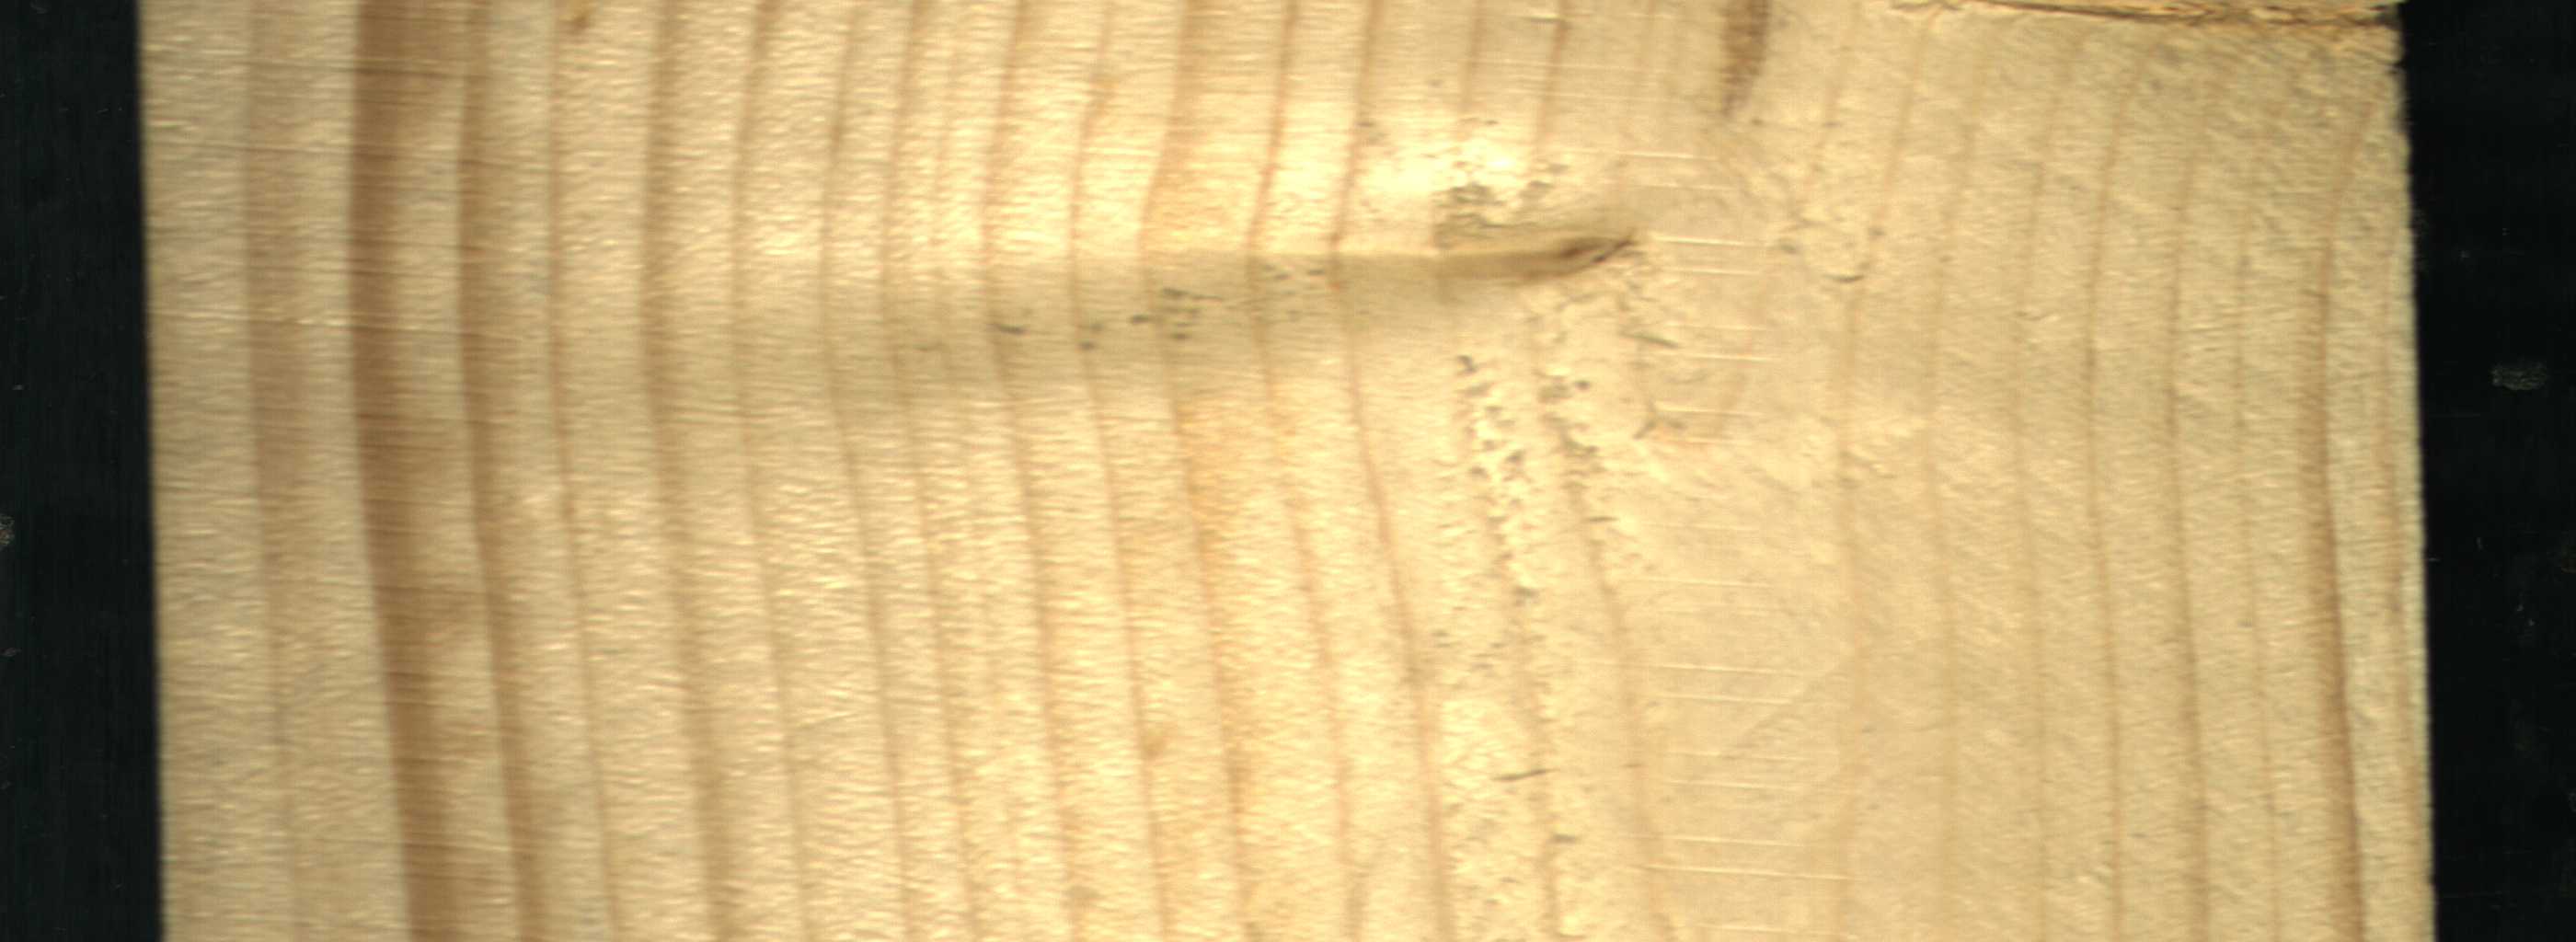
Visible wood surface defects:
Quartzity
Live_Knot